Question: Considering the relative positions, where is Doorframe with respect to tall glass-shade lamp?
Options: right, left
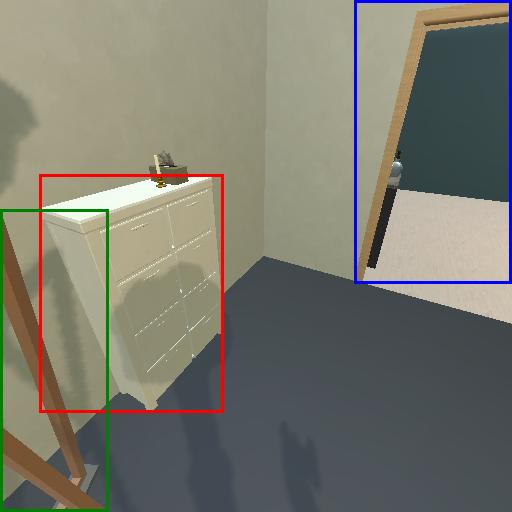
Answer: right